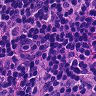
Metastatic tissue present: no